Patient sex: M
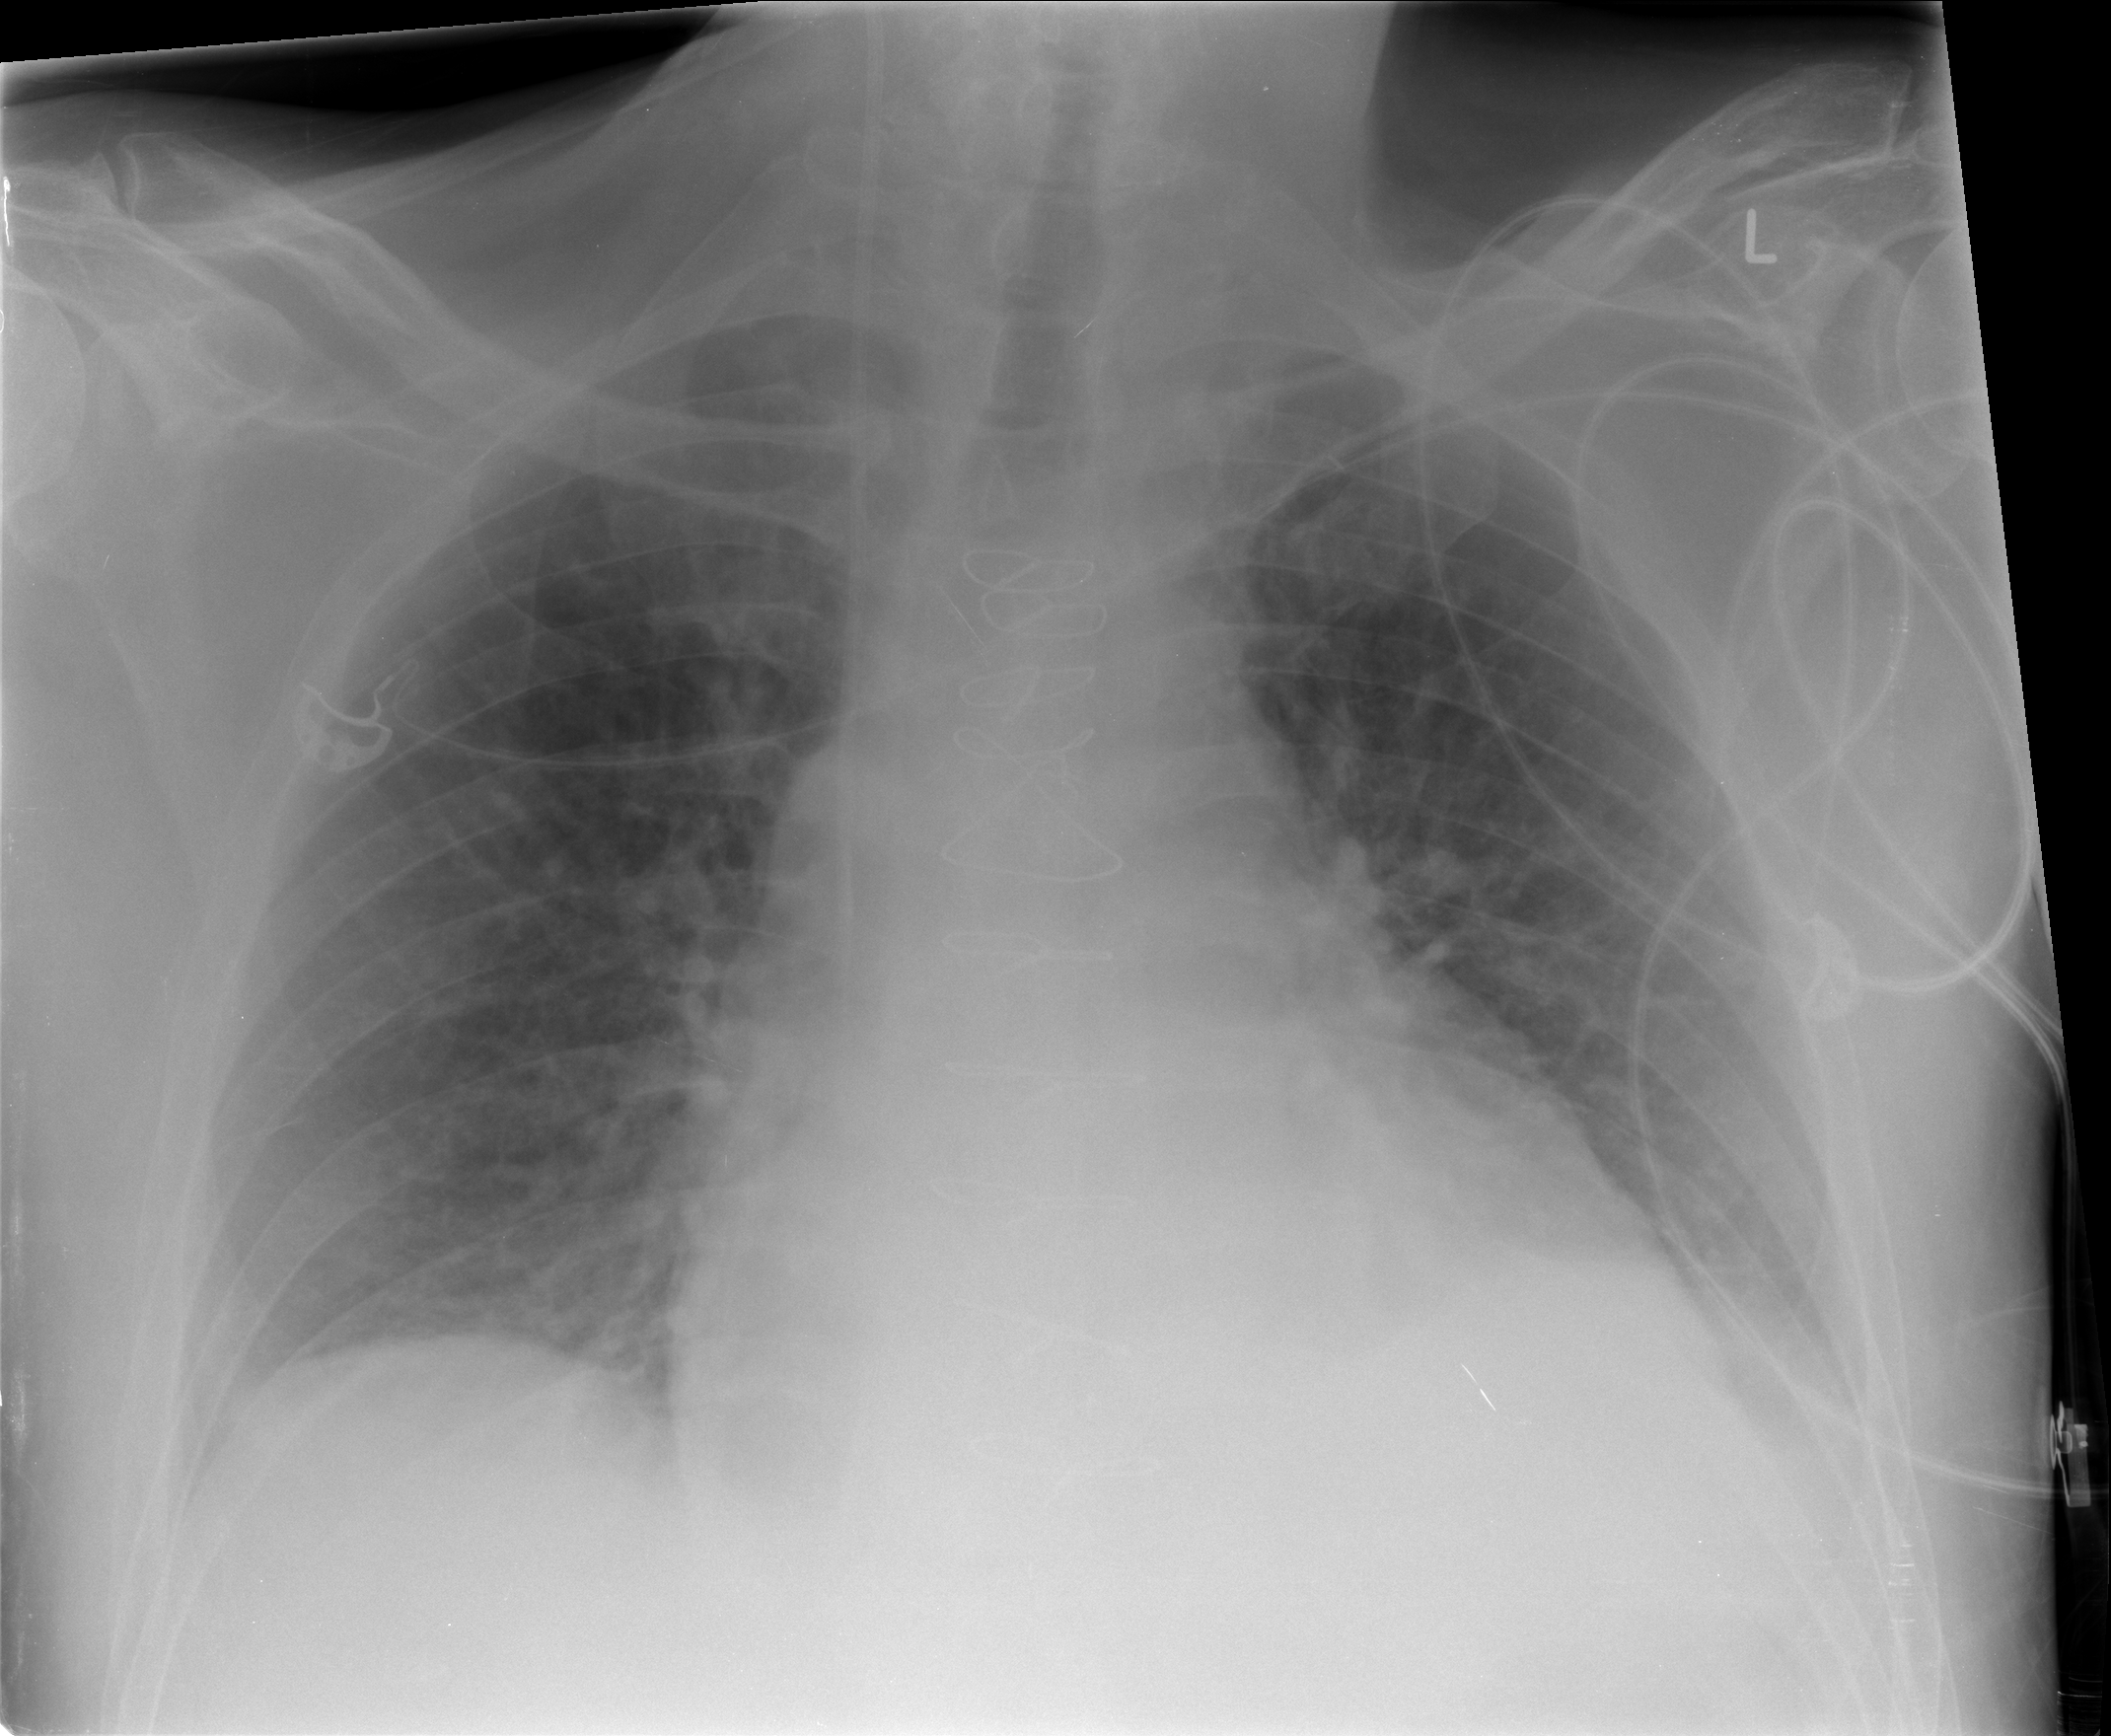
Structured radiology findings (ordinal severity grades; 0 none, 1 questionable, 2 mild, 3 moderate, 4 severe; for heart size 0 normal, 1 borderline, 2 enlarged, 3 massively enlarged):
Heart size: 2
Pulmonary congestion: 2
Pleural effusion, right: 0
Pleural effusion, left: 1
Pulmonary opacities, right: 0
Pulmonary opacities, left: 0
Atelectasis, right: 1
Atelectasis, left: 2